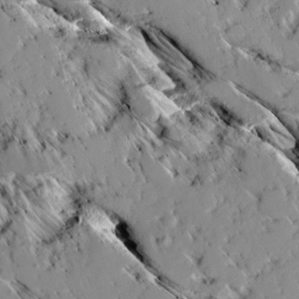
Label: non_frost